Question: I have panel with 2 buttons in BoxLayout. What i want is to add vertical space between the buttons.

Here is my code:
'''
frame = new JFrame("FreshPos baza podataka");
frame.setExtendedState(JFrame.MAXIMIZED_BOTH);
JPanel panel = new JPanel();
panel.setBounds(new Rectangle(0, 5, 0, 0));
panel.setAlignmentY(Component.BOTTOM_ALIGNMENT);
frame.getContentPane().add(panel, BorderLayout.WEST);
panel.setLayout(new BoxLayout(panel, BoxLayout.Y_AXIS));
panel.setBorder( BorderFactory.createEmptyBorder(10,10,10,10) );
JButton btnNewButton_1 = new JButton("New button");
panel.add(btnNewButton_1);
JButton btnNewButton_2 = new JButton("New button");
panel.add(btnNewButton_2);
'''
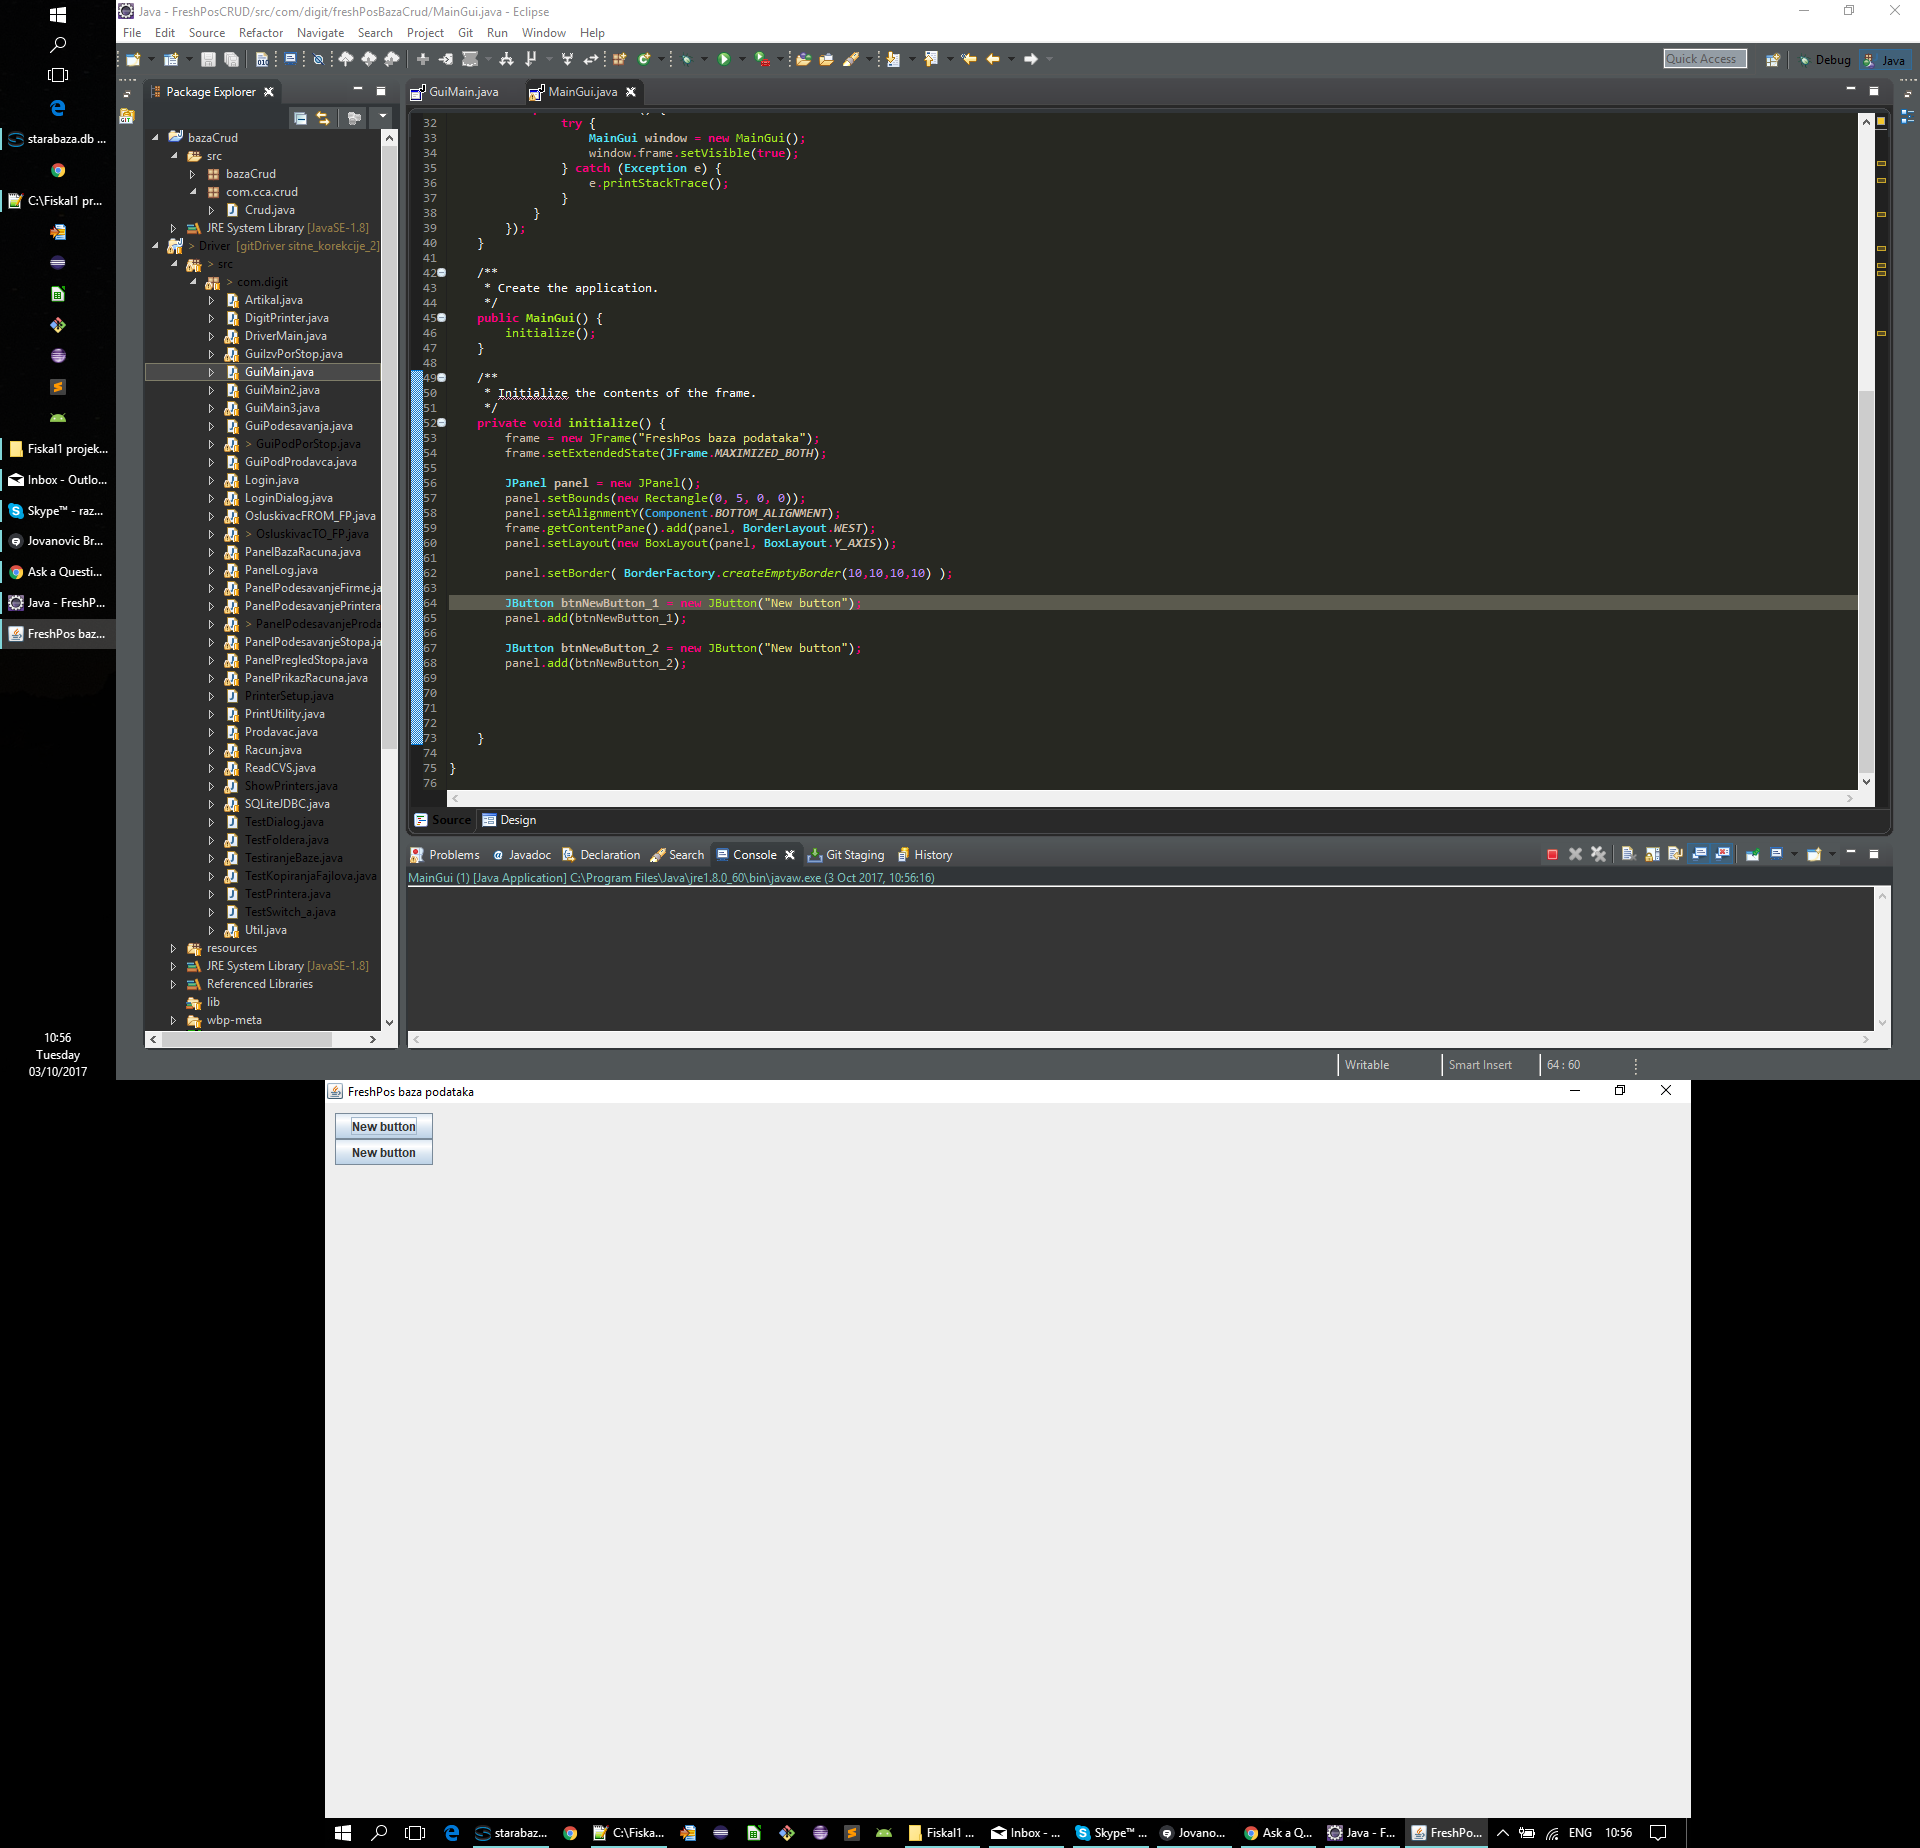
Answer: Add an invisible vertical component to the panel in between the two buttons:
'''
JButton btnNewButton_1 = new JButton("New button");
panel.add(btnNewButton_1);
panel.add(Box.createVerticalStrut(50));
JButton btnNewButton_2 = new JButton("New button");
panel.add(btnNewButton_2);
'''